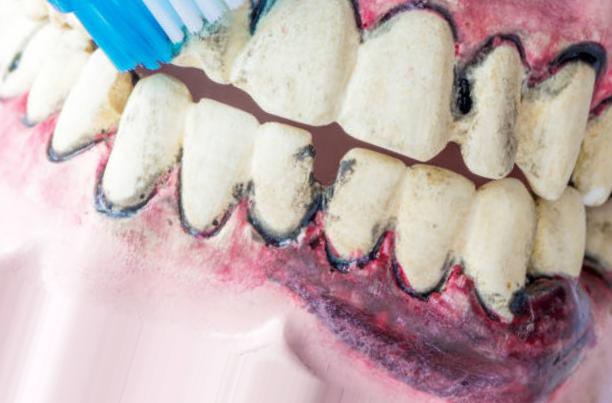
Condition: Caries